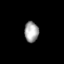
Tissue: skin
Cell type: Epithelial cells
Senescence score: 0.7706
Nuclear area (px): 285
Mean DAPI intensity: 162.684